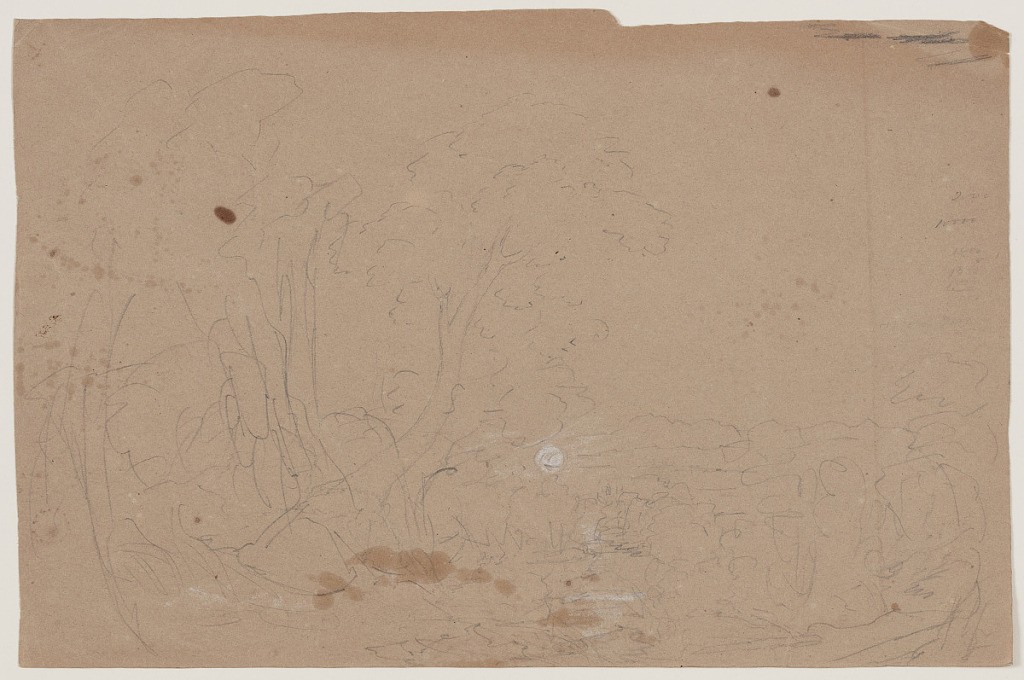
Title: Woodland Scene at Sunset
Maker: Frederic Edwin Church, American, 1826–1900
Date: probably 1847
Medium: Graphite and white gouache on light brown wove paper; verso: graphite and gouache
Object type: Drawing
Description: Landscape sketch showing a loosely rendered view of the sun setting over a lush woodland scene with a small body of water. In the foreground, a group of large trees with full canopies frames the scene at left while other organic and rock-like formations are visible at right. Highlighted in white gouache, the sun begins to set at center as it reflects its light off of a stream or small lake at lower center. An indistinct rolling and wooded landscape comprises the middle distance, while puffy clouds hang above the horizon in the background.

Verso: Landscape and atmosphere sketch showing a view of the sunset or the sunrise over a rolling, bucolic landscape. In the middle distance, groups of trees are visible around a flat meadow or a sprawling body of water. In the background, a rolling range of relatively sharp hills stretches across the horizon while vertical sunbeams crest the range at center. Above, a low-lying cloud bank and other, small clouds are vibrantly lit by the light of the transitional sun.